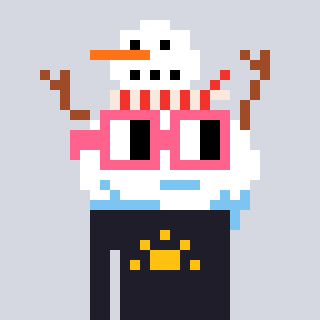
a pixel art character with square pink glasses, a snowman-shaped head and a grayscale-colored body on a cool background